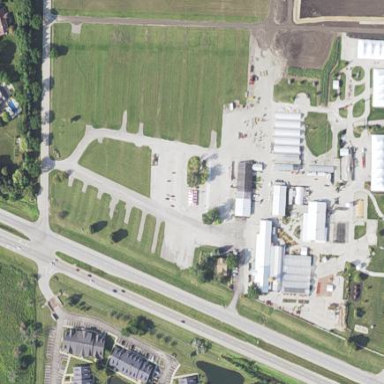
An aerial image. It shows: Parking area with unpaved surface.